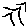
Label: bird